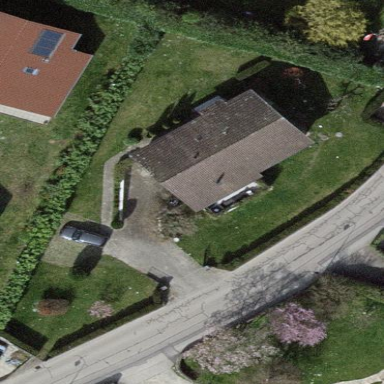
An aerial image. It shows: Simple and straightforward house.